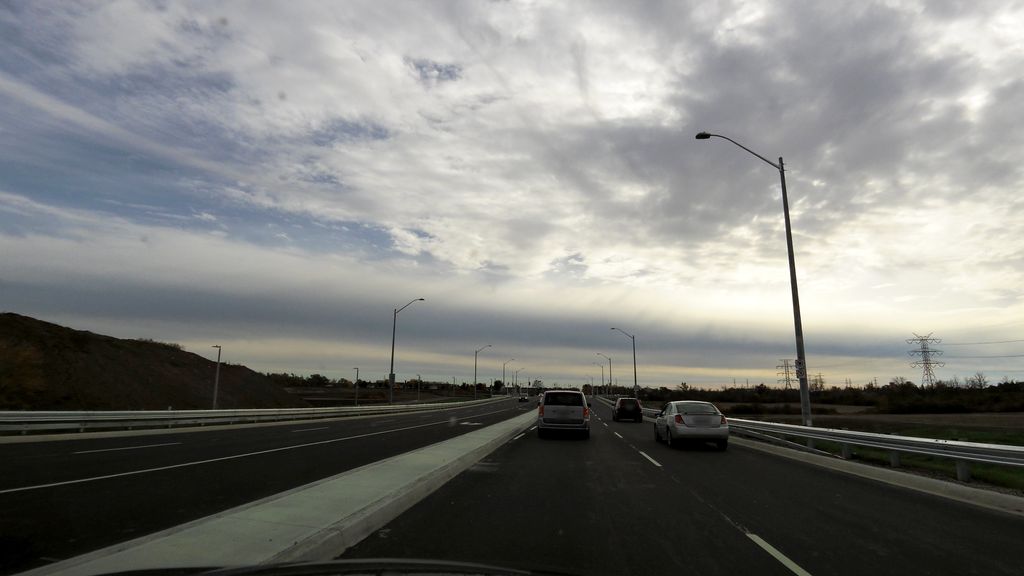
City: hamilton